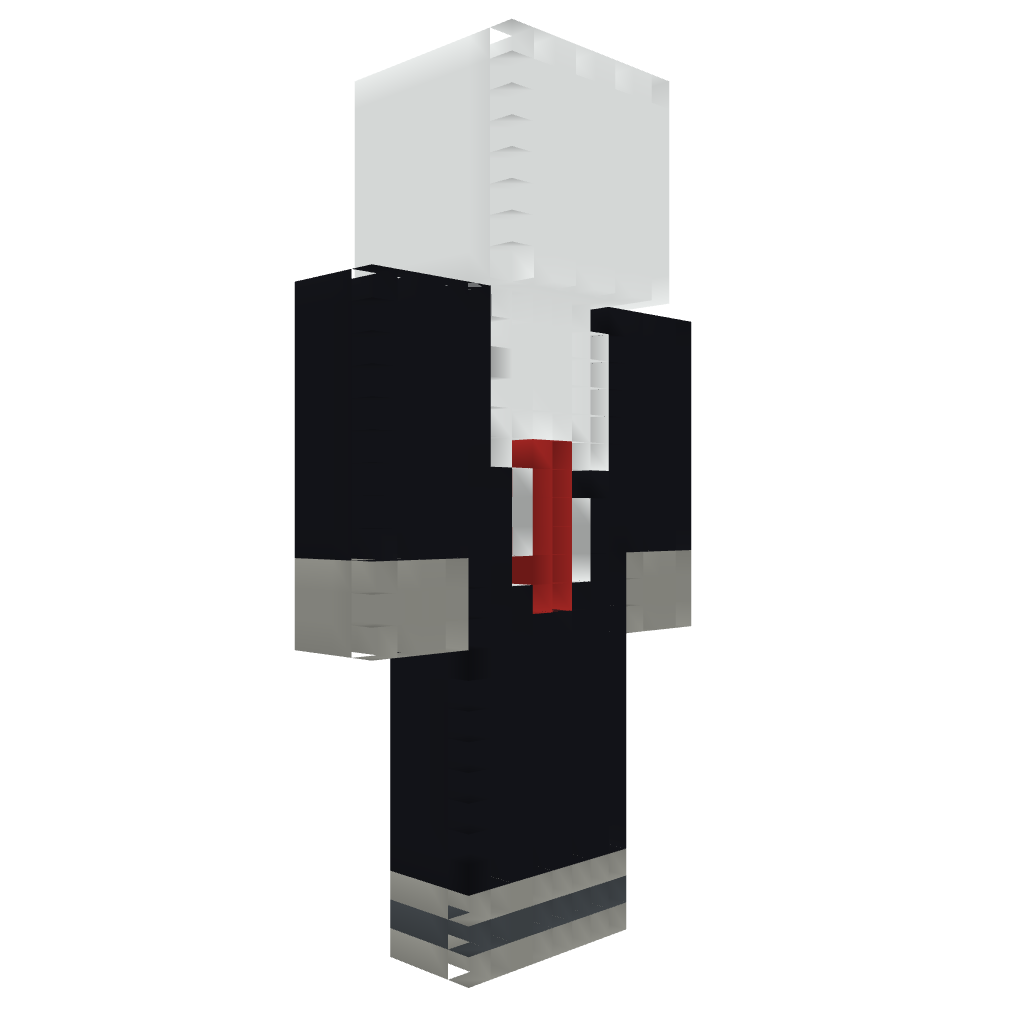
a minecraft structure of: Slenderman